Field crop: tomato
Growth stage: 1
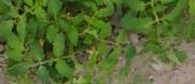
Species: tomato